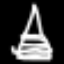
Label: The Eiffel Tower